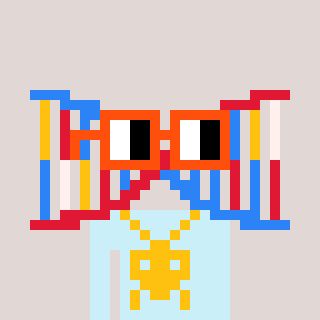
a pixel art character with square orange glasses, a dna-shaped head and a cold-colored body on a warm background